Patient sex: M
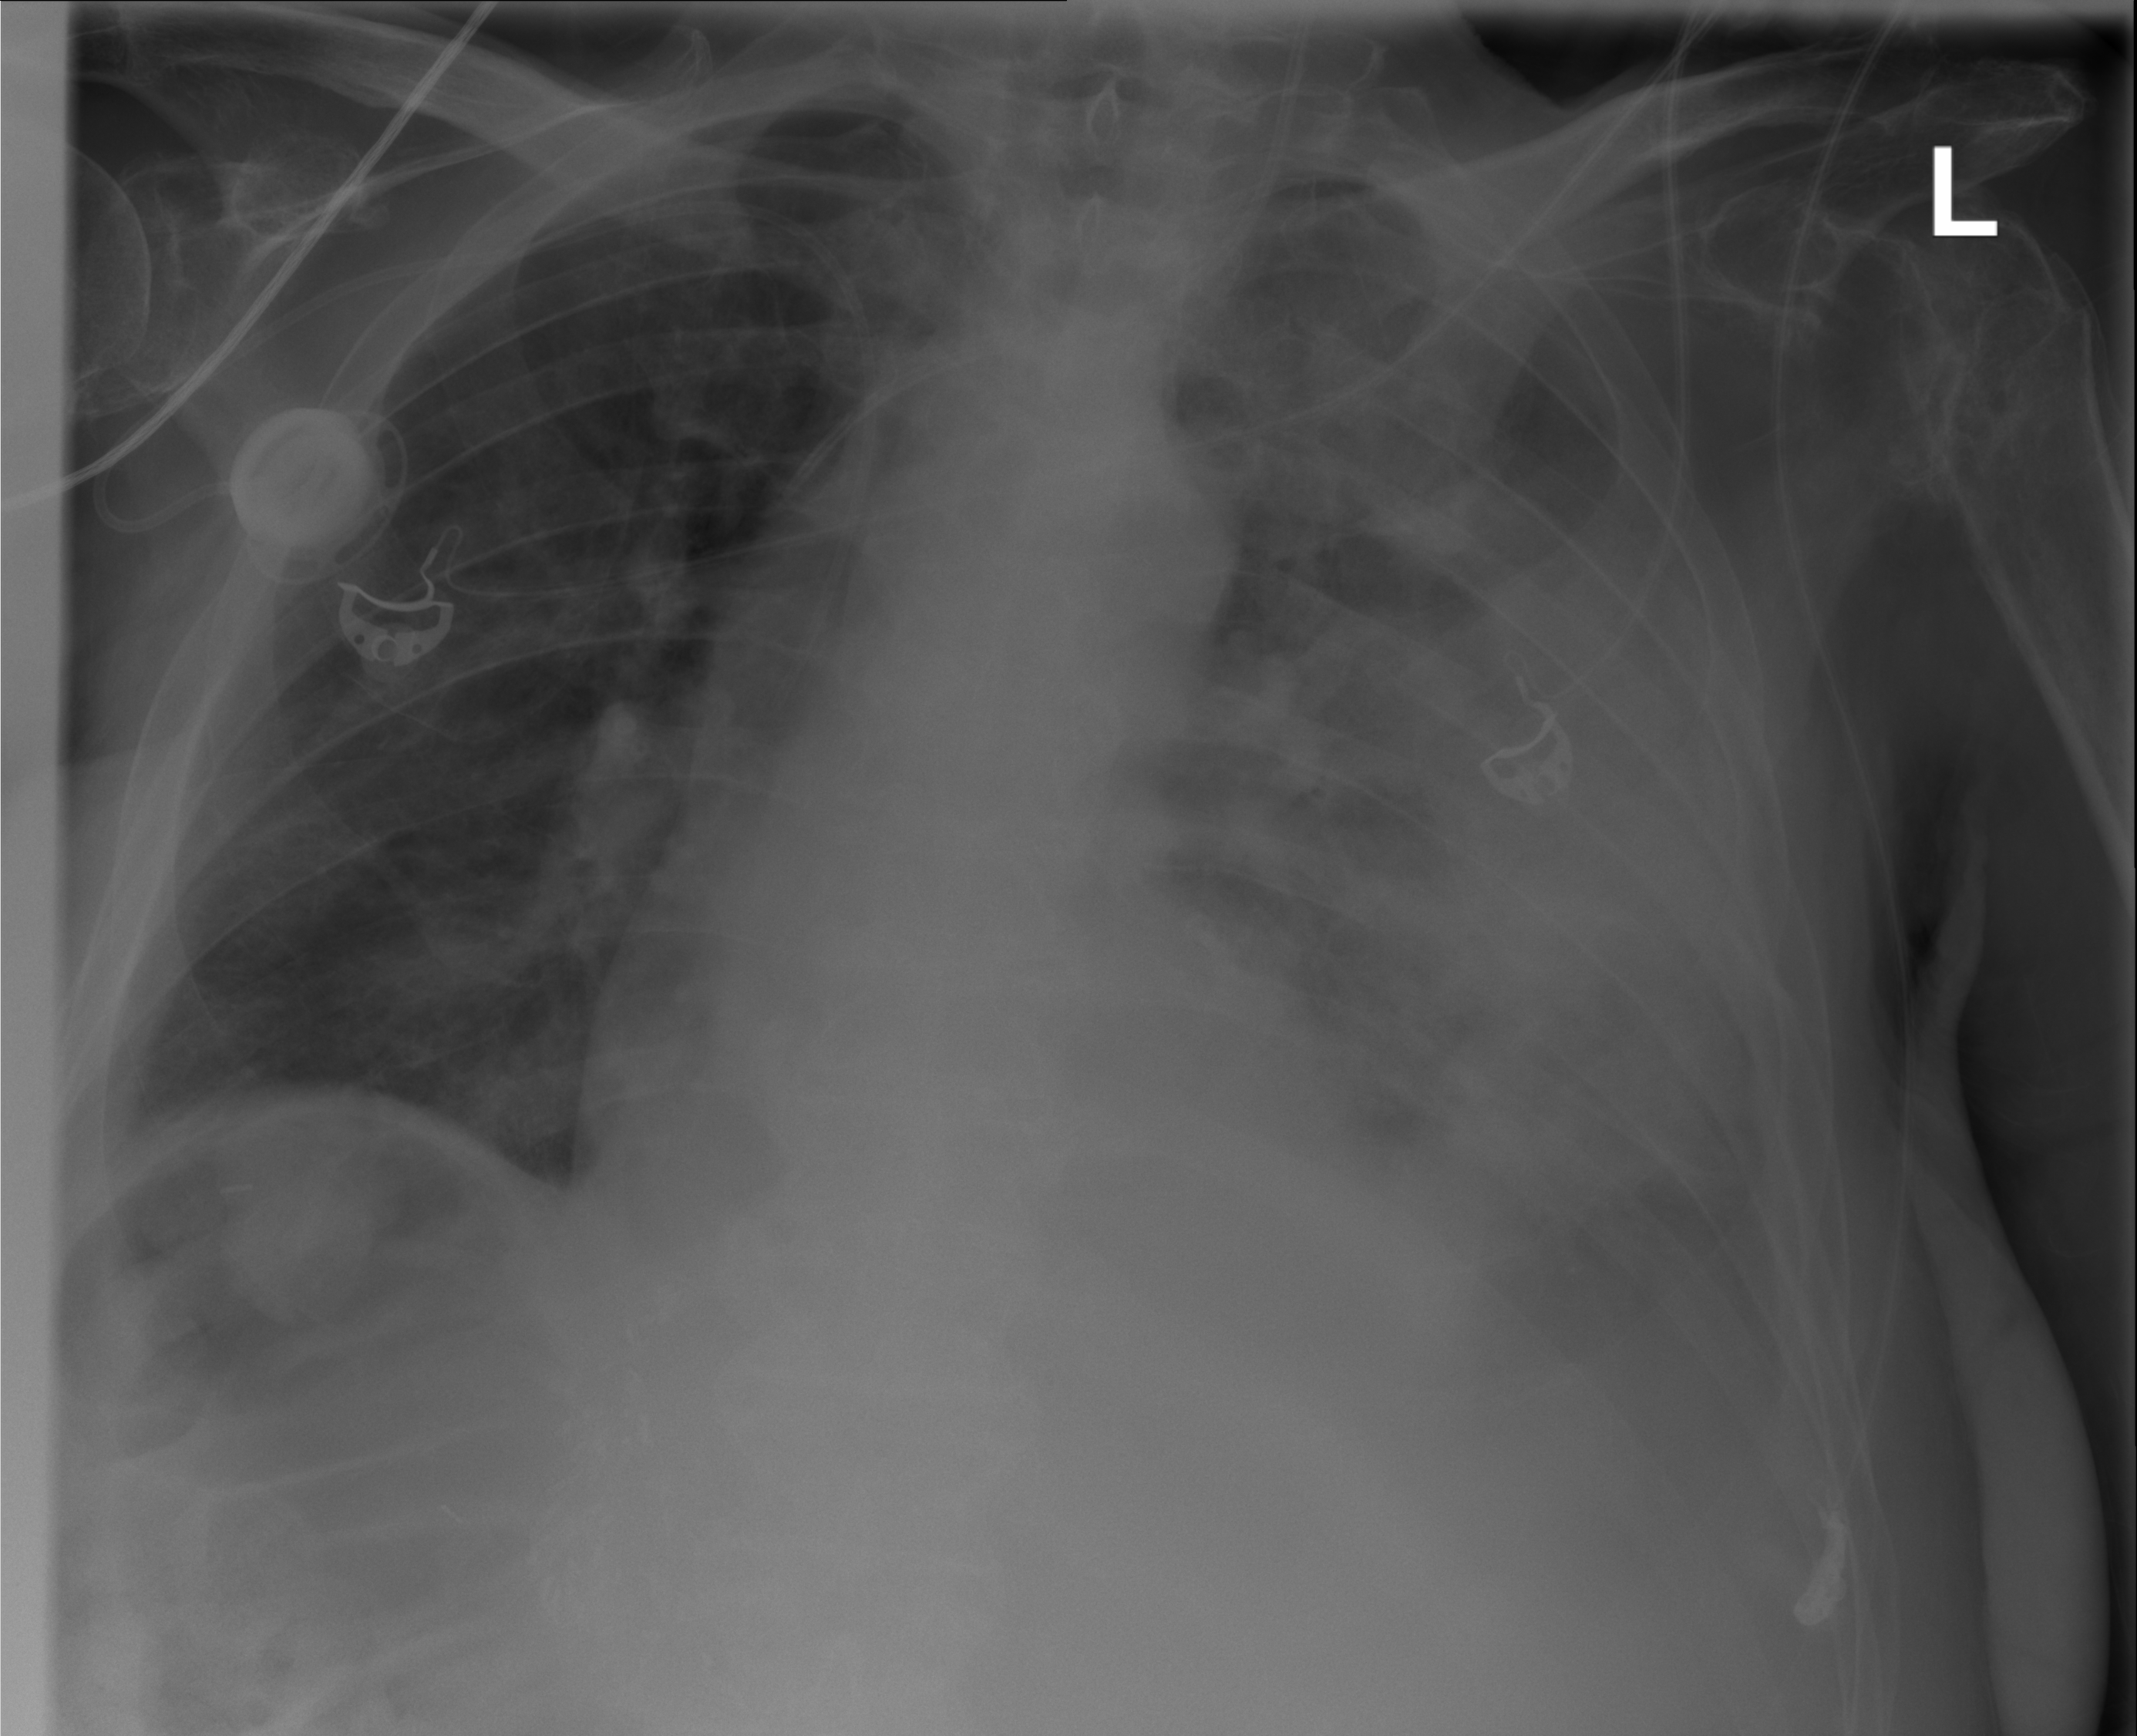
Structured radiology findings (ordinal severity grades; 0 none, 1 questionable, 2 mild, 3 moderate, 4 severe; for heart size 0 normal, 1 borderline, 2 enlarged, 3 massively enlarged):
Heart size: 0
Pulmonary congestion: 0
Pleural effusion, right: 0
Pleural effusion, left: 3
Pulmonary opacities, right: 0
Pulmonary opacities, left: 3
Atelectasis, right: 2
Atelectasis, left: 3